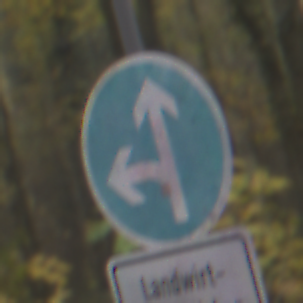
Verkehrszeichen: VorgeschriebeneFahrtrichtungGeradeausOderLinks
Zusatzzeichen unten: BesondereFahrzeugeUndTransportgueter6
Umgebung: Outdoor, Nature
Tageszeit: MorningAfternoon
Wetter: Overcast
Licht: Natural
Jahreszeit: Autumn
Kontrast: LowContrast